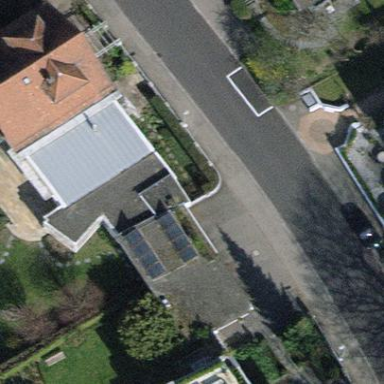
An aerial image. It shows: The roof of building has skillion shape and is oriented across the structure.